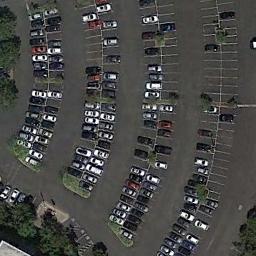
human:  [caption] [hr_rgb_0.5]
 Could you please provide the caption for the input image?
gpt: The parking lot is next to some trees .

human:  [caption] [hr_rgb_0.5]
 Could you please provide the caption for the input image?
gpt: There are five rows of cars in the parking lot .

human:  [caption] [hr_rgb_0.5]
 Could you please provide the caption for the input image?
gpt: The parking lot has some neatly arranged cars of different colors .